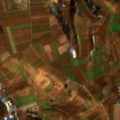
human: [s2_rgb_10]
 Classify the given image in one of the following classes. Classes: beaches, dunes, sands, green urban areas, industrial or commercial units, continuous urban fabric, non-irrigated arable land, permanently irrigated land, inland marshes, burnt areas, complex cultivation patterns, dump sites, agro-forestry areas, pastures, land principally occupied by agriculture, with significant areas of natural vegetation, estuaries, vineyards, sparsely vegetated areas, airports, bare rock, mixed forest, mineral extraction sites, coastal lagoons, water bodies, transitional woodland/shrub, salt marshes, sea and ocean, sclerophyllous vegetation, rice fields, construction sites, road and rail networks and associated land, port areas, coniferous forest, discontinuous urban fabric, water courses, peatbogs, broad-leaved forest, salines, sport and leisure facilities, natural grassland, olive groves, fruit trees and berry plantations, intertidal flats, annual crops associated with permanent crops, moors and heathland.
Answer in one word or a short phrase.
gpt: non-irrigated arable land, complex cultivation patterns, land principally occupied by agriculture, with significant areas of natural vegetation, broad-leaved forest